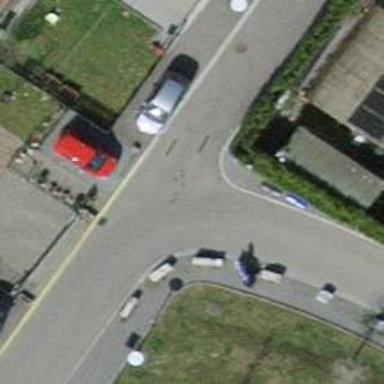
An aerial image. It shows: Bollard barrier.